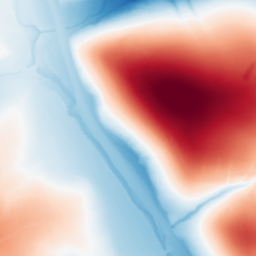
Category: trend_removal
Decomposition family: polynomial_high
Decomposition parameters: degree: 6
Upsampling method: bicubic_3x
Upsampling parameters: scale: 3
Upsampling scale: 3